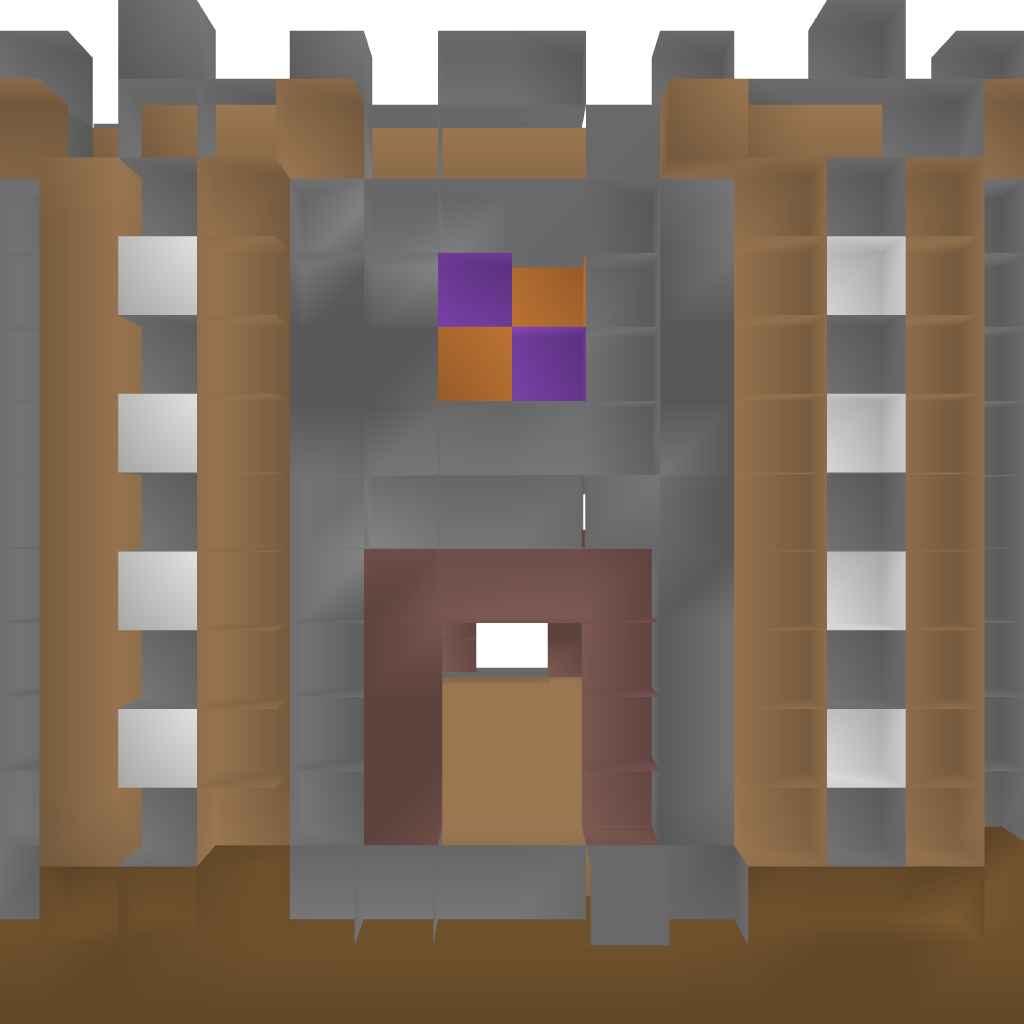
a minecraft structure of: Gatehouse high quality